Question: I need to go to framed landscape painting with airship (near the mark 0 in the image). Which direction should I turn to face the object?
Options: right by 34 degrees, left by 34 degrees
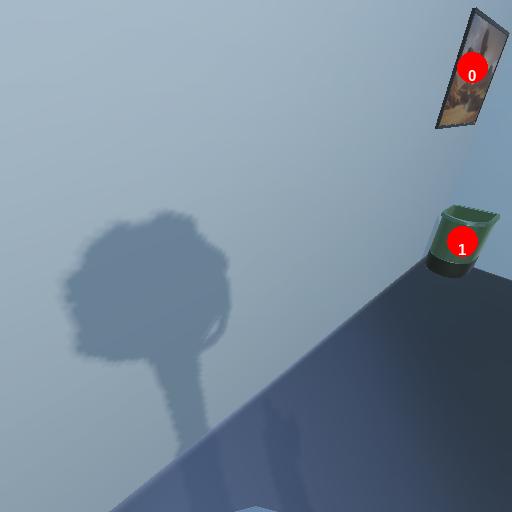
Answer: right by 34 degrees